Question: I have the next list item which shows two texts, one aligned to the left and one aligned to the right. For now, each text is placed in a different 'TextView':

I would like to use only one 'TextView'. For that, I know I can use 'SpannableString', but I have hours trying to find out the way without success.
Can anyone tell me how I can place both texts in the same 'TextView' aligning one to the left and one to the right?
Thanks in advance.
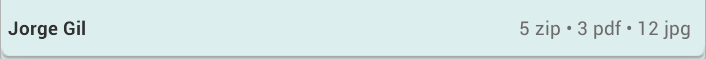
Answer: This is what i would do:
First you need measure lenght of right side text.
'''
float textsize = messageview.getPaint().getTextSize();
int lenght = int lenght = textsize * text.length();
'''
After that use leadingMarginSpan:
'''
public class leadingMarginSpan2 implements LeadingMarginSpan.LeadingMarginSpan2{
private int margin;
private int lines;
public leadingMarginSpan2(int lines, int margin){
this.lines = lines;
this.margin = margin;
}
@Override
public void drawLeadingMargin(Canvas arg0, Paint arg1, int arg2,
int arg3, int arg4, int arg5, int arg6, CharSequence arg7,
int arg8, int arg9, boolean arg10, Layout arg11) {
// TODO Auto-generated method stub
}
@Override
public int getLeadingMargin(boolean first) {
if(first){
return margin;
}
else{
return 0;
}
}
@Override
public int getLeadingMarginLineCount() {
return lines;
}
}
'''
Set span:
'''
spantext.setSpan(new leadingMarginSpan2(1, getWidth() - lenght), 0, text.lenght, Spannable.SPAN_EXCLUSIVE_EXCLUSIVE);
'''